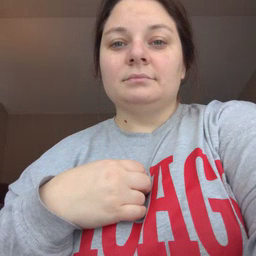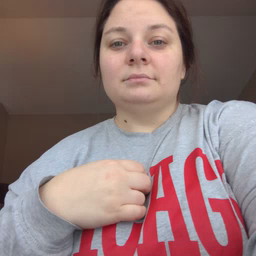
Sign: napkin